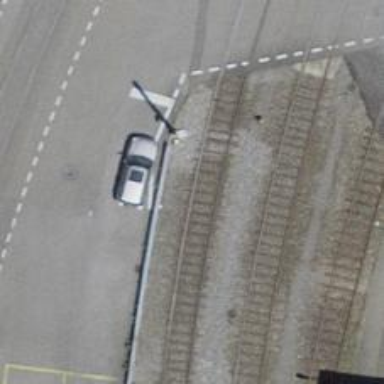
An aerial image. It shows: Single railway spur track.